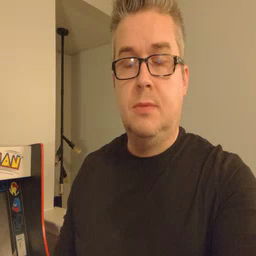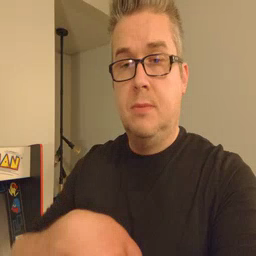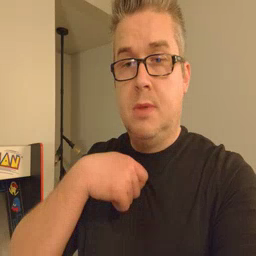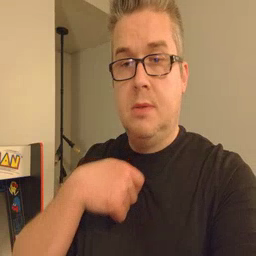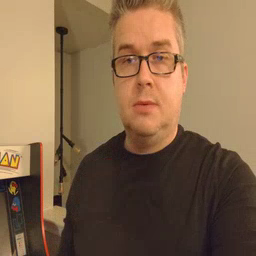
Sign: zipper